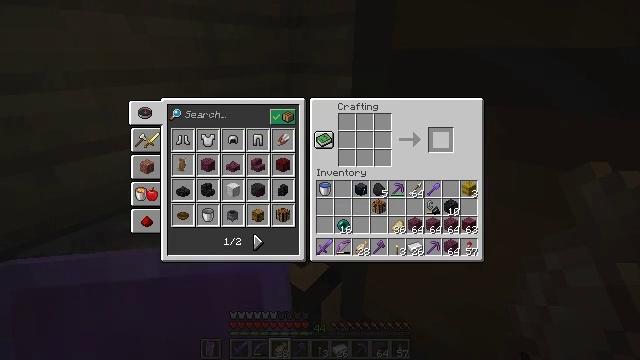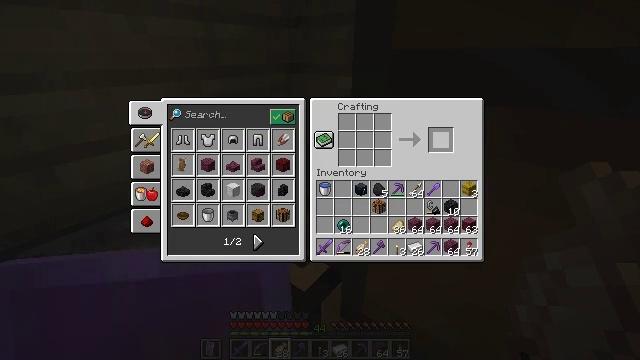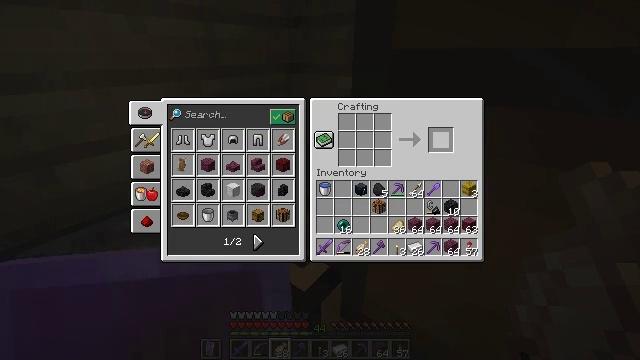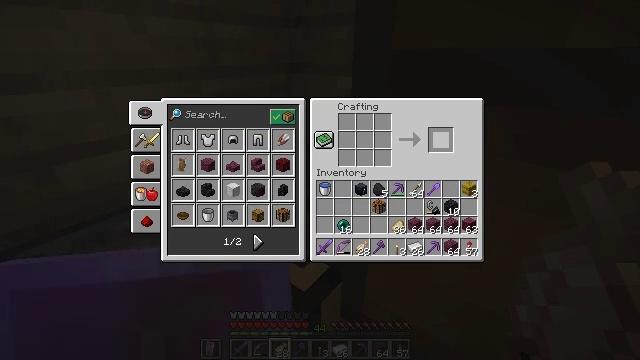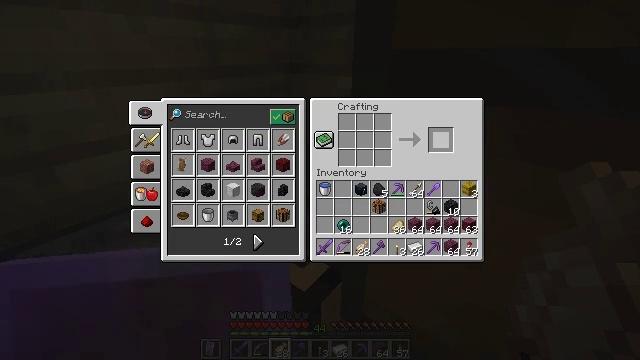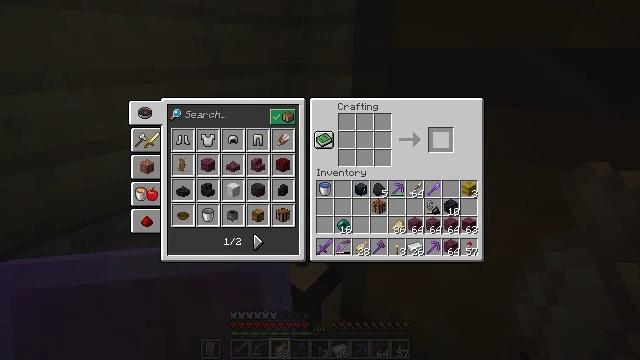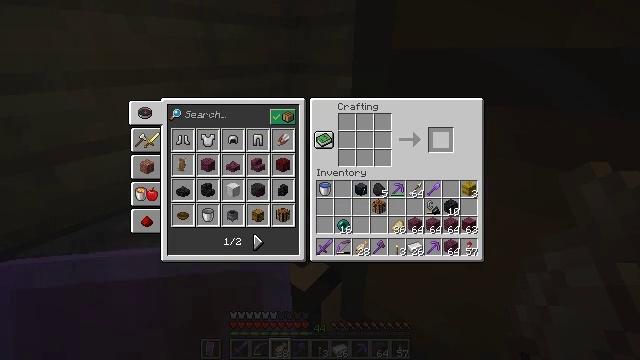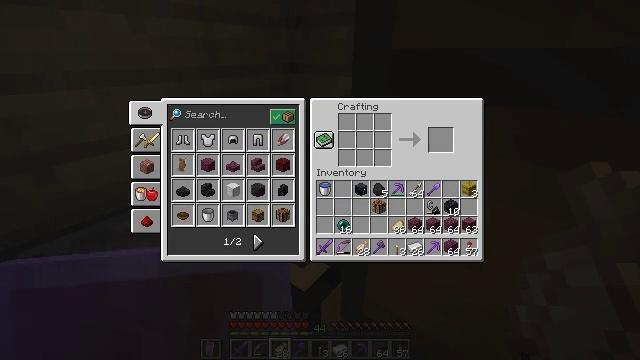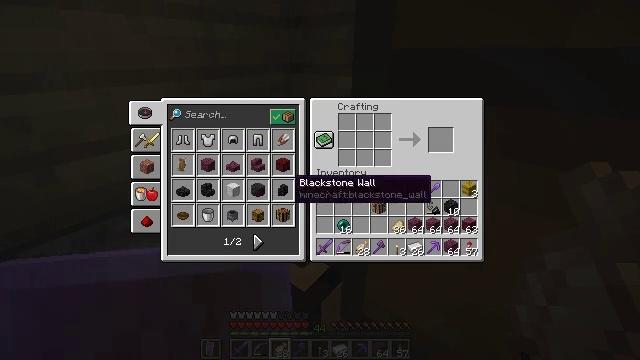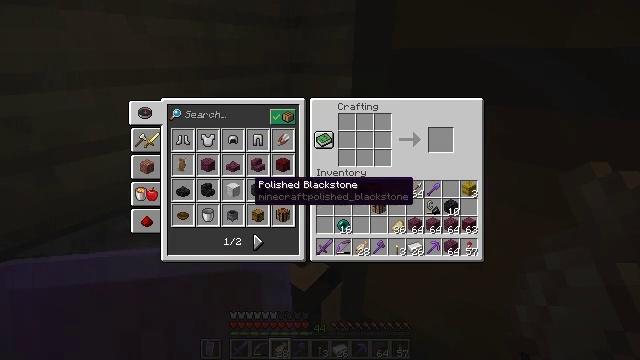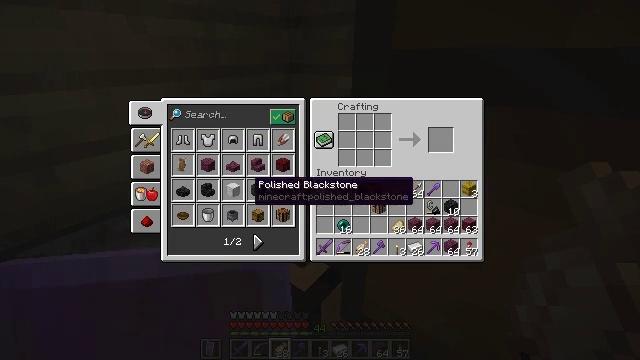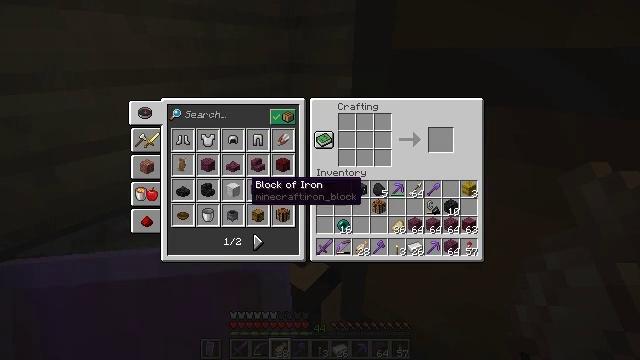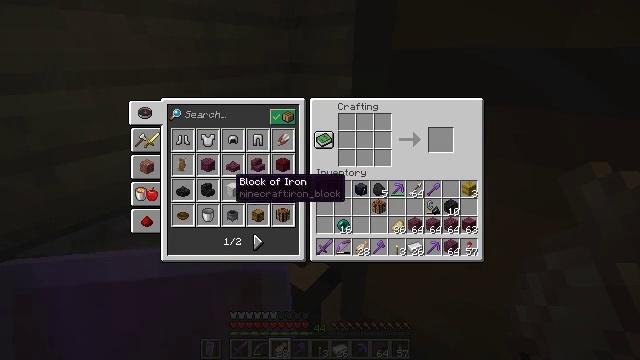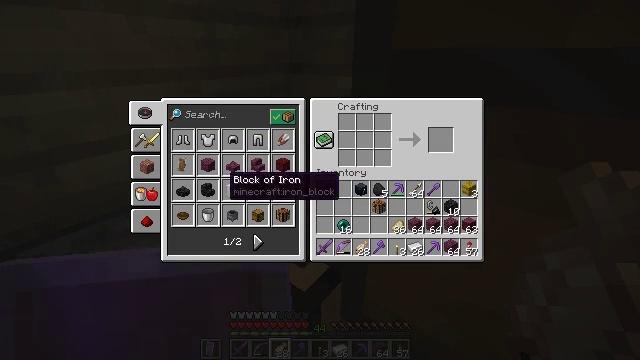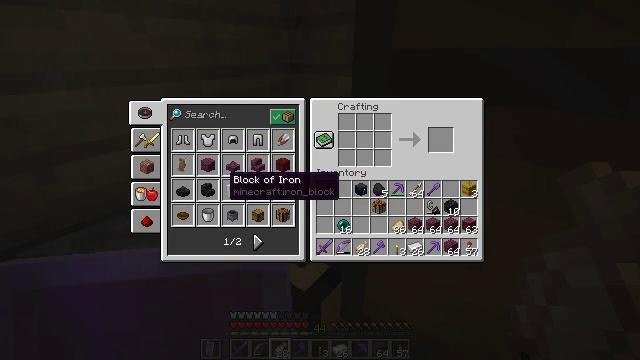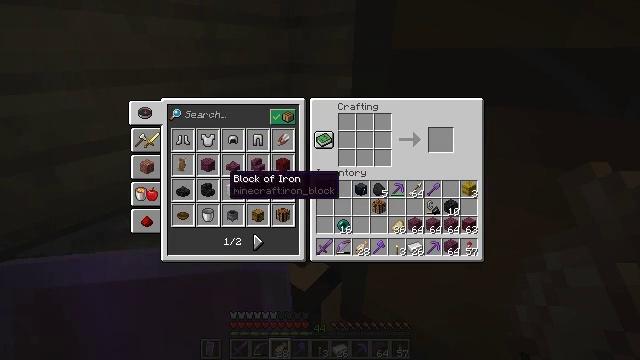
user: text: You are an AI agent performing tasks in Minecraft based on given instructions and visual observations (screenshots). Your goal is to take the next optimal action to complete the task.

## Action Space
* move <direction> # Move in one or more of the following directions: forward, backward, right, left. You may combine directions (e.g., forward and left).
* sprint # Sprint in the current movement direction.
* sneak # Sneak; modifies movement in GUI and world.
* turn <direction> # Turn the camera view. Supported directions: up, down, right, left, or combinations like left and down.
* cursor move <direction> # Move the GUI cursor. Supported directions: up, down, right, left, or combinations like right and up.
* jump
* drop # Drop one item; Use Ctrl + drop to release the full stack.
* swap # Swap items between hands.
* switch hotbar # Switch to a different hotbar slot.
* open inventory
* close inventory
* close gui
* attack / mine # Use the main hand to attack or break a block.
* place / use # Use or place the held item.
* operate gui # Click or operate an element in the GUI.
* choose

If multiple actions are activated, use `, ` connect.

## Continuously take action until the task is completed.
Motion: motion action
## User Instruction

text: Craft crimson planks.
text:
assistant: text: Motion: no_op
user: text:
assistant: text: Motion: no_op
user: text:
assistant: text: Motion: no_op
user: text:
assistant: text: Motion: no_op
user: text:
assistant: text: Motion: no_op
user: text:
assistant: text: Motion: no_op
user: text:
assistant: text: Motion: turn left and down
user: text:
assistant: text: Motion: turn left and down
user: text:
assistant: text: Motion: turn left
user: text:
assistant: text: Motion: no_op
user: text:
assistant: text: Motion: no_op
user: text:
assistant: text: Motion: turn left
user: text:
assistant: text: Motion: no_op
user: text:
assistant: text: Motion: no_op
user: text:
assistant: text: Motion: no_op
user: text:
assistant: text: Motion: no_op
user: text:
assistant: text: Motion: turn up
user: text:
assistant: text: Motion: no_op
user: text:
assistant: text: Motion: no_op
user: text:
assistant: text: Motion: no_op
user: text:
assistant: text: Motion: no_op
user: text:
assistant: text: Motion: no_op
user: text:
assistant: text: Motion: no_op
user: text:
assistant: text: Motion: no_op
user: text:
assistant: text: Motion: sneak
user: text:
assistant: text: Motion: sneak
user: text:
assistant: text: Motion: sneak
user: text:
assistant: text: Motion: sneak
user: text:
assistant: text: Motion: sneak
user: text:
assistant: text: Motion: sneak